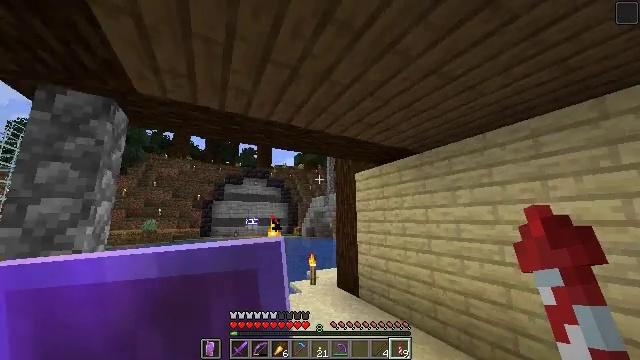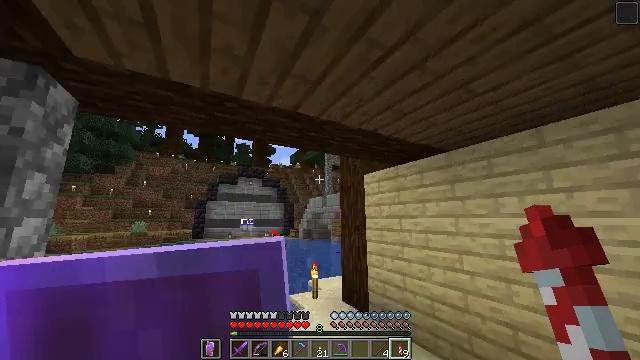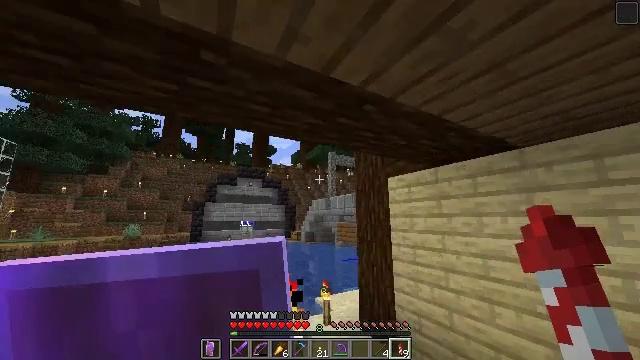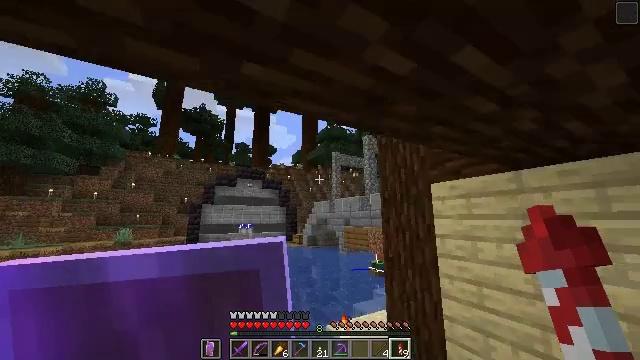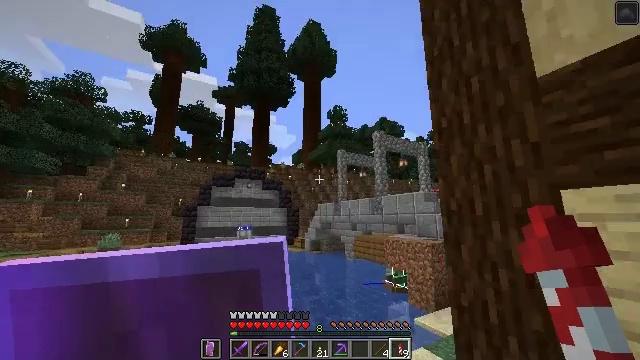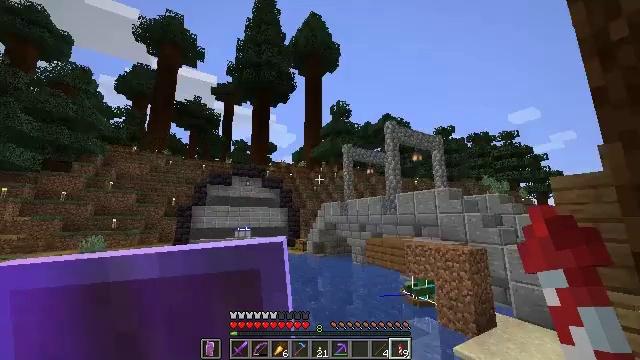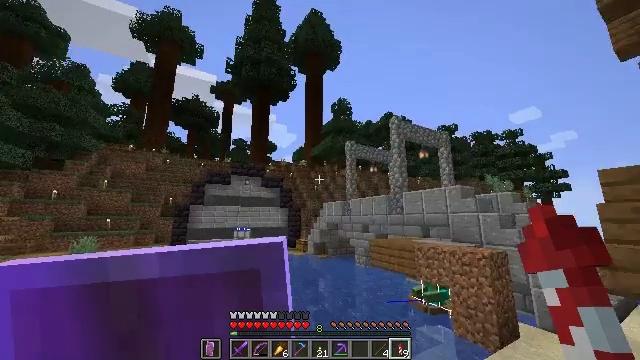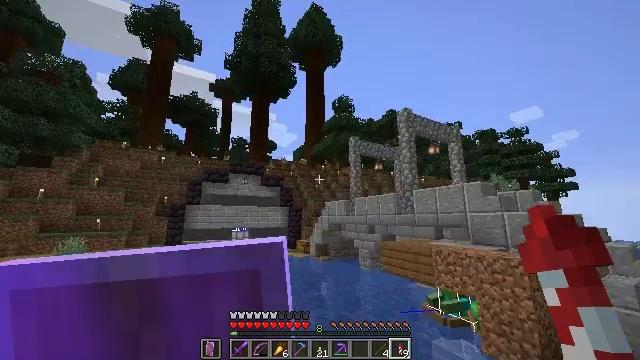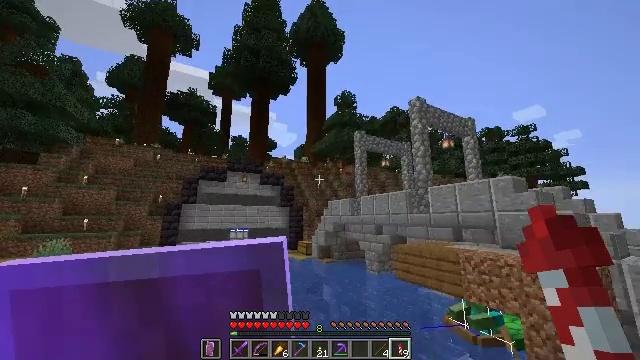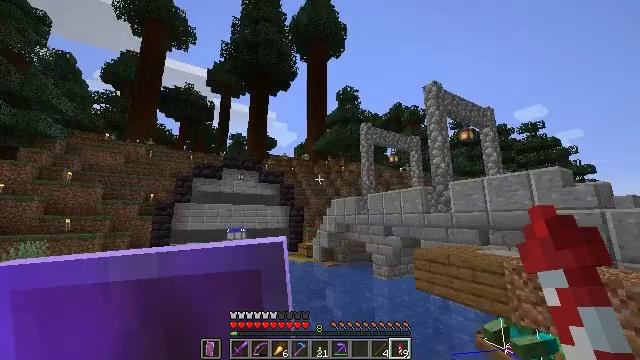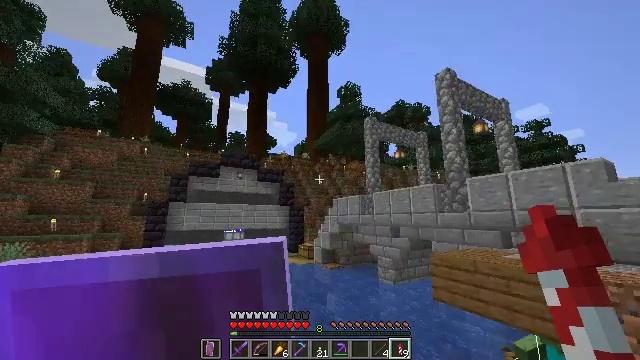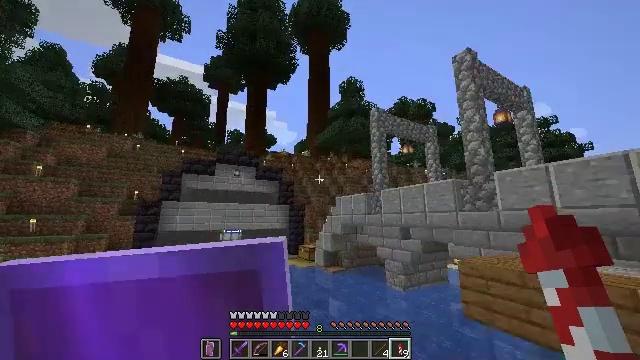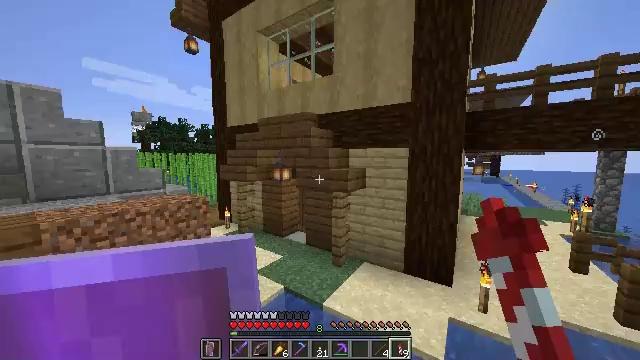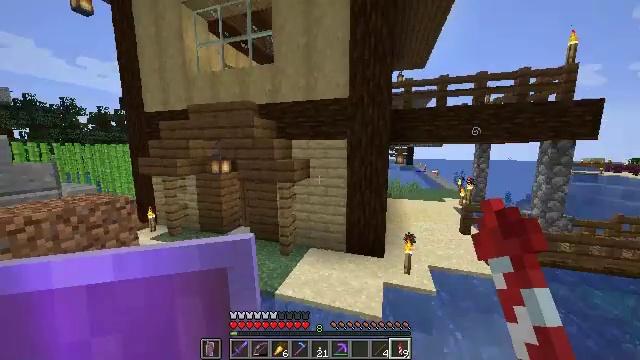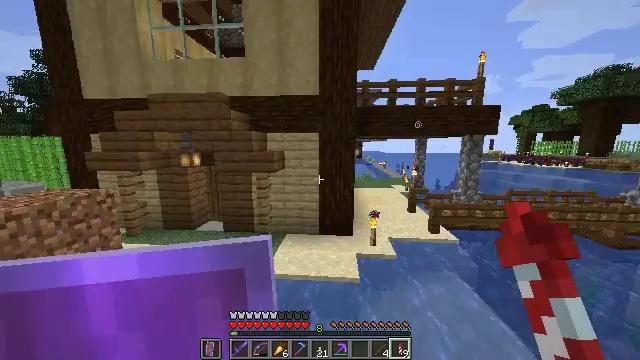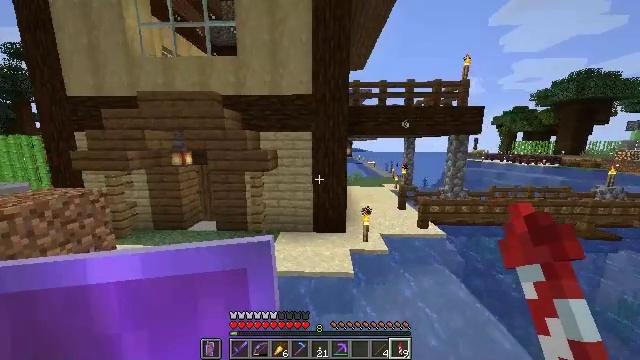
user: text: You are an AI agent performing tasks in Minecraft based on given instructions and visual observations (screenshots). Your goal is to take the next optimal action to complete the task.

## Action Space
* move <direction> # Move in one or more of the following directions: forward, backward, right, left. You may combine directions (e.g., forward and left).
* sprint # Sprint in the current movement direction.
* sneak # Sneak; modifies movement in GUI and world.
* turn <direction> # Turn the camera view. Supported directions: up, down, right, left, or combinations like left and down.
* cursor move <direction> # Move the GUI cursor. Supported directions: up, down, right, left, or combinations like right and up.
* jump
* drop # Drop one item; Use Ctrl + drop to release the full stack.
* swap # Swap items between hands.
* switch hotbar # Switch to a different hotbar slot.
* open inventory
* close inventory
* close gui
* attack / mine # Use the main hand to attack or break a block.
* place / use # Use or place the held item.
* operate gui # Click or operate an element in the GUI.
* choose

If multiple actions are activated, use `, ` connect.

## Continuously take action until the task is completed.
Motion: motion action
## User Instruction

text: Make the respawn anchor in the crafting table.
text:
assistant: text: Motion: move forward, sprint, turn right
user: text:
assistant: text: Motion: move forward, sprint
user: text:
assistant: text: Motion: move forward, sprint
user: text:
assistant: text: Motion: move forward, sprint
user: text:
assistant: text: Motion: move forward, sprint
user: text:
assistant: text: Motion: move forward, sprint
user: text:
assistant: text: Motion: move forward, sprint
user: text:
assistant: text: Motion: move forward, sprint
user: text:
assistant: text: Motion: move forward, sprint
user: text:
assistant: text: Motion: move forward, sprint
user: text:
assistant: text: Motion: move forward, sprint
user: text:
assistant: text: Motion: move forward, sprint, turn right and down
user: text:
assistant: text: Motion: move forward, sprint, turn right and down
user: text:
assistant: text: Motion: move forward, sprint, turn right and down
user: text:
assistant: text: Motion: move forward, sprint, turn right
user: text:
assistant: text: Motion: move forward, sprint
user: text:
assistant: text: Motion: move forward, sprint
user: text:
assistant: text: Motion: move forward, sprint
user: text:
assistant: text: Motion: move forward, sprint
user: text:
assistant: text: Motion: move forward, sprint, turn right
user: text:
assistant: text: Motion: turn right
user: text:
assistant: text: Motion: no_op
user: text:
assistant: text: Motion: no_op
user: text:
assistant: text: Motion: no_op
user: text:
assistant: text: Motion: no_op
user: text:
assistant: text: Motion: no_op
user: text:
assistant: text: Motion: no_op
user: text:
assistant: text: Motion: no_op
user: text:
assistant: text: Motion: no_op
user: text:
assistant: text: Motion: no_op